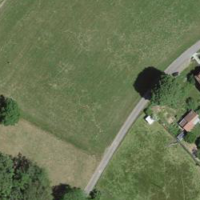
EUNIS habitat code: 52
Species observed at this site:
Salvia pratensis